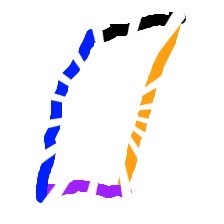
Shape: parallelogram